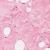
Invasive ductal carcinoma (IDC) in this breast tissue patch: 0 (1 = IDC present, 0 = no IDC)